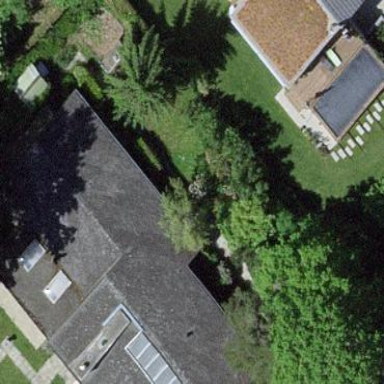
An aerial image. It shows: Simple house.